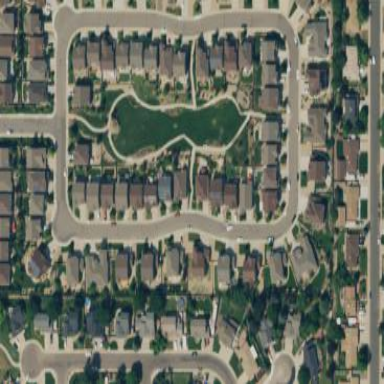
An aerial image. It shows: This residential area consists of single-family homes.